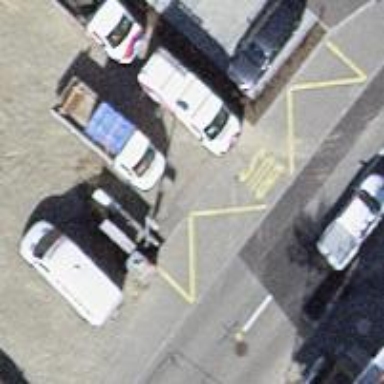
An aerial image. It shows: Recycling container in the area designated for recycling.